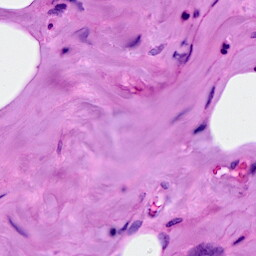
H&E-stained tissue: Breast